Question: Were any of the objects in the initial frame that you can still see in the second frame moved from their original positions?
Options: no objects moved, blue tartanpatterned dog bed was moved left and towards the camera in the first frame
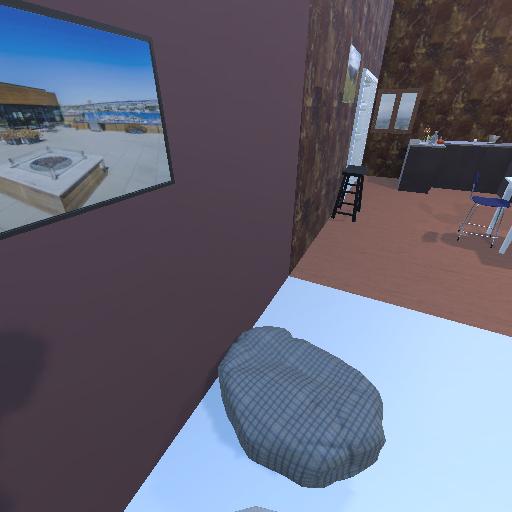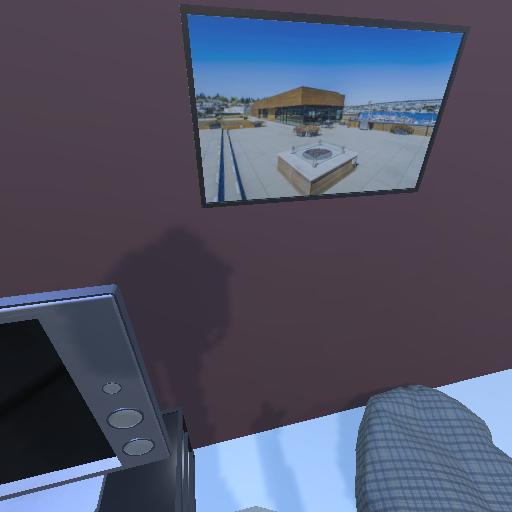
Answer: no objects moved